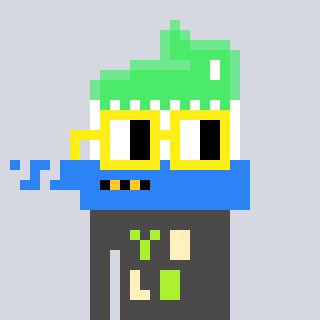
a pixel art character with square yellow glasses, a toothbrush-shaped head and a grayscale-colored body on a cool background